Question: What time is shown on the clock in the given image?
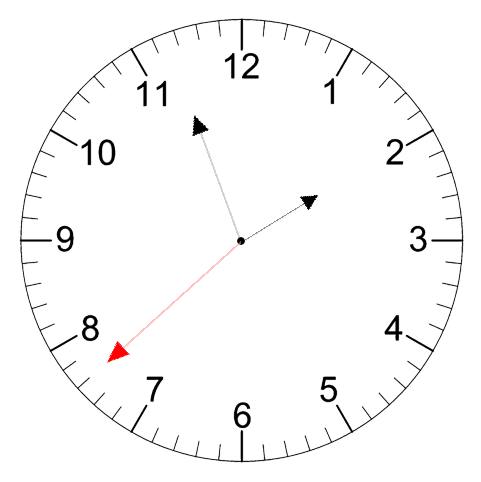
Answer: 01:56:38